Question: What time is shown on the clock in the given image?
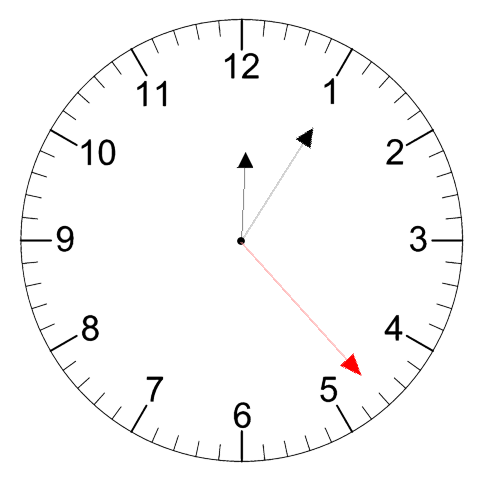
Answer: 12:05:23